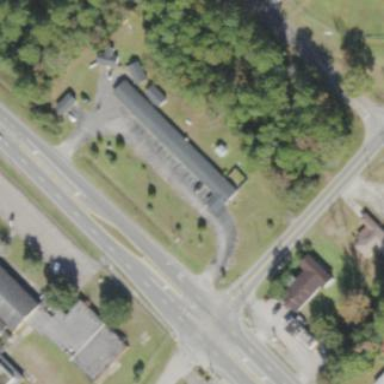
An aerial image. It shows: Building that is motel.